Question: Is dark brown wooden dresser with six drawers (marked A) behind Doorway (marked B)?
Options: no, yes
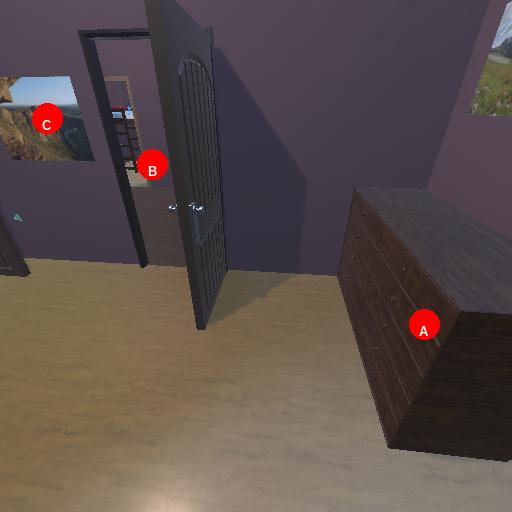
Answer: no